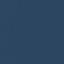
Land use / land cover: SeaLake